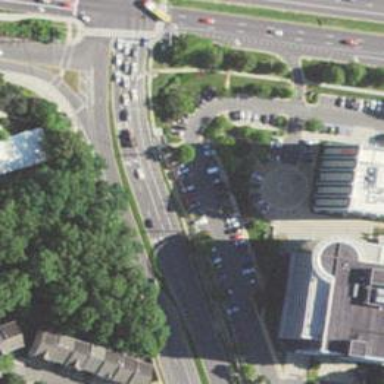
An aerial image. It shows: Parking area with surface.